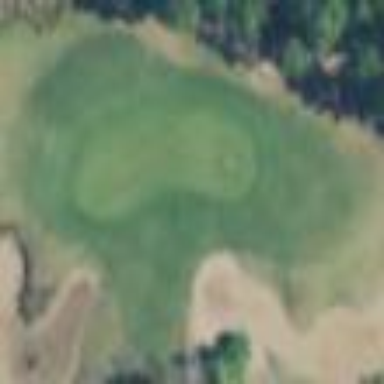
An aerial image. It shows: Golf fairway surrounded by grass.